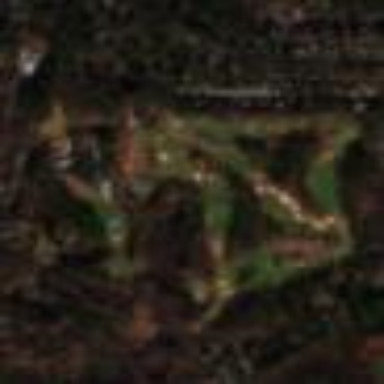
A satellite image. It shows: Golf course surrounded by greenery.